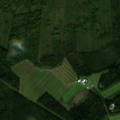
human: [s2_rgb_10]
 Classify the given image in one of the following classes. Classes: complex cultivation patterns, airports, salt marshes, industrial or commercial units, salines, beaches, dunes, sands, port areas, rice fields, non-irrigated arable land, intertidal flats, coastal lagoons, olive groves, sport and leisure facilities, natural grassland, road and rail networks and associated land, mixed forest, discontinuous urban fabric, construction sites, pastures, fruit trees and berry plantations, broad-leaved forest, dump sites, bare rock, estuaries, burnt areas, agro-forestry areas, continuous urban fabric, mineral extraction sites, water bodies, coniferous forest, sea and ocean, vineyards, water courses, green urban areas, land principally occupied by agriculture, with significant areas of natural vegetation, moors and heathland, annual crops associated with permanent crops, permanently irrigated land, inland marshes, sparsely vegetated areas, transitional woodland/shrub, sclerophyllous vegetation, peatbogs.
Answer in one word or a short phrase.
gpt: non-irrigated arable land, broad-leaved forest, coniferous forest, mixed forest